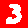
Digit: 3